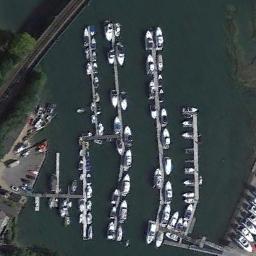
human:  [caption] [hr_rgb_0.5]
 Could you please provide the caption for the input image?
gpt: Many ships are in the harbor .

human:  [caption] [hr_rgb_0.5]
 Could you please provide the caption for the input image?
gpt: Many ships moored on the sea next to the harbor next to the parking lot .

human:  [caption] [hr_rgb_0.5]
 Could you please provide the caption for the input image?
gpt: The harbor has lots of neatly docked boats and some boats are in the open area on the shore .

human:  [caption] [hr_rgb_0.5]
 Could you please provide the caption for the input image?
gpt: Different branches of the harbor have different Numbers of ships .

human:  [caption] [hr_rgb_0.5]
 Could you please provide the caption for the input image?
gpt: There are many ships at the harbor beside a bridge .